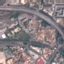
Land use / land cover: Highway